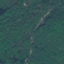
Label: Forest